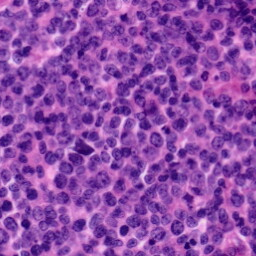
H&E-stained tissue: Tonsil